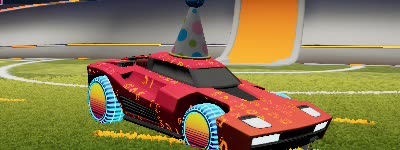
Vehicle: breakout